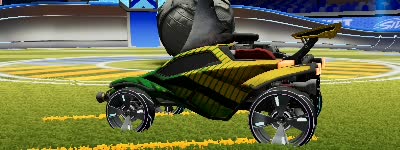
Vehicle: octane